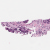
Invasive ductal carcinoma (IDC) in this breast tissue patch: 0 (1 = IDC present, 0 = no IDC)